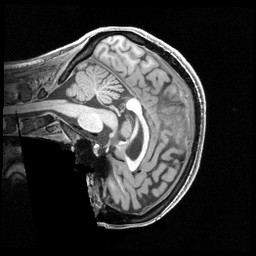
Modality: T1w
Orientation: sagittal
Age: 23
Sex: female
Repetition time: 2.4 s
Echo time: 0.00222 s